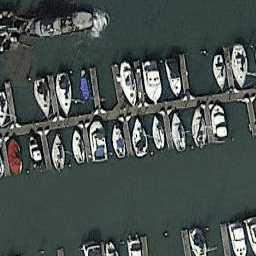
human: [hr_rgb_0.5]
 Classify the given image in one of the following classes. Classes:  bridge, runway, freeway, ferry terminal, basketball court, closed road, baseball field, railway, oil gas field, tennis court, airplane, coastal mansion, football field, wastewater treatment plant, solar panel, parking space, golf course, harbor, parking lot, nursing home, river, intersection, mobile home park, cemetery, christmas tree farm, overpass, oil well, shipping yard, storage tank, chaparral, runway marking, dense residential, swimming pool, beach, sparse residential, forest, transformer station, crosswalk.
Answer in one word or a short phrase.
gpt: harbor